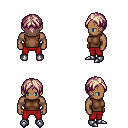
a pixel art fantasy rpg character, male body template, human, dark skin, brown sleeveless shirt, red pants, white blonde parted hairstyle, metal boots, four views (front, back, left, right), 2x2 character sprite sheet, small pixel art, hard edges, no anti-aliasing